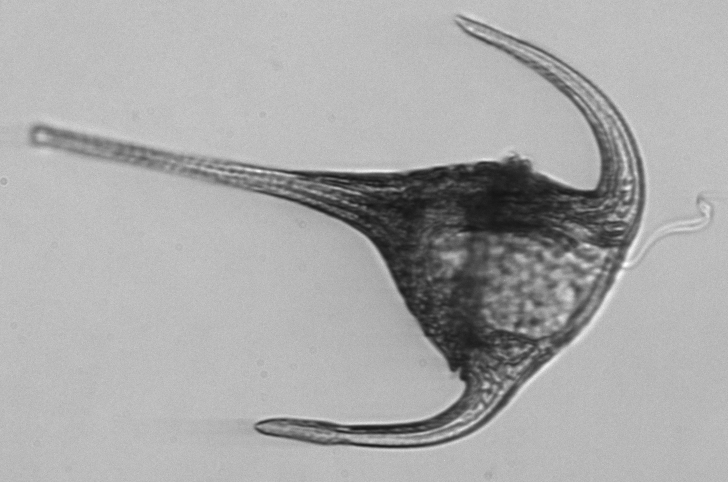
Label: Tripos